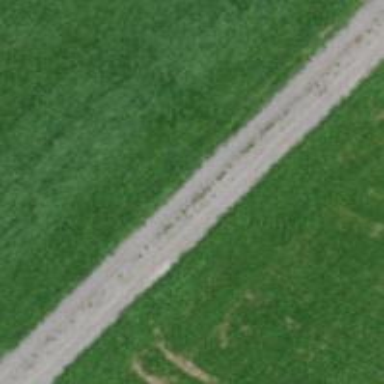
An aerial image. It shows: Agricultural vehicle on track.